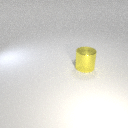
large yellow metal cylinder